Question: I've an app with 'MBProgressHUD' attached on 'UIWindow' that work perfectly in iOS 7.1.2.
But now with iOS 8 the HUD doesn't follow the rotation.

Is there a fix ?
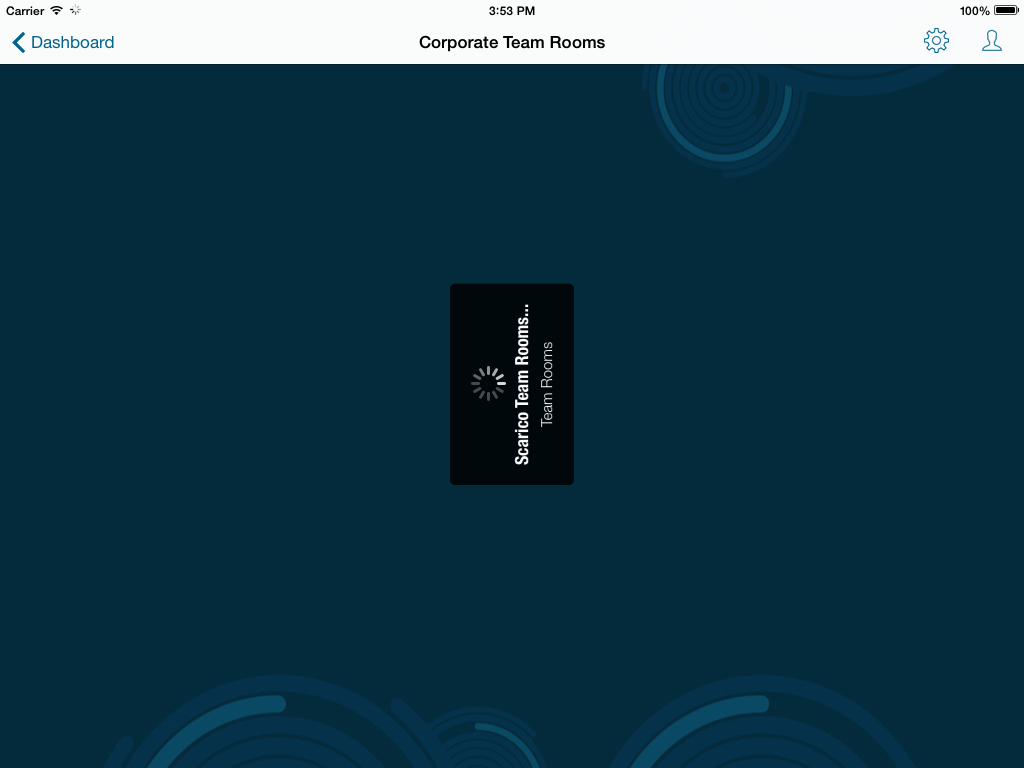
Answer: Download last realese of the MBProgressHud
<URL>